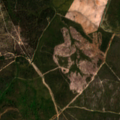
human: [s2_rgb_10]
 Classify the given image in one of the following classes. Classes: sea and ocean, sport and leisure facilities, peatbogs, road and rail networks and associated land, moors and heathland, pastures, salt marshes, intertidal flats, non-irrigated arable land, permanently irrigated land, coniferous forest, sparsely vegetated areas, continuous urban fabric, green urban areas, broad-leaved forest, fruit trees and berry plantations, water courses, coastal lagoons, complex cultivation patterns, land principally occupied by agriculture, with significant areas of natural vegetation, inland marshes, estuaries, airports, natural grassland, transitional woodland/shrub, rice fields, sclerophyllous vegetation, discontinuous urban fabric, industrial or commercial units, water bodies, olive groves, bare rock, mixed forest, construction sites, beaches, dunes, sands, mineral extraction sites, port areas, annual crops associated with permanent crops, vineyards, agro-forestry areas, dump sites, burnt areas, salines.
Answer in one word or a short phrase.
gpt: continuous urban fabric